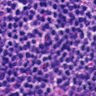
Metastatic tissue present: no